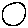
Label: circle